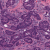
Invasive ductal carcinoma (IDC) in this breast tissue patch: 1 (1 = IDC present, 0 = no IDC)